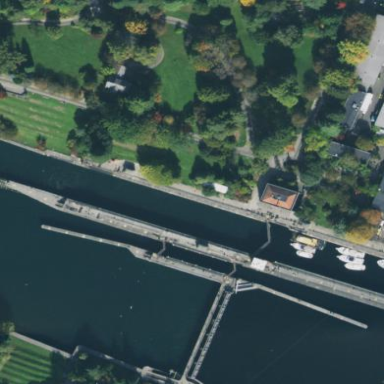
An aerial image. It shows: Breakwater structure.